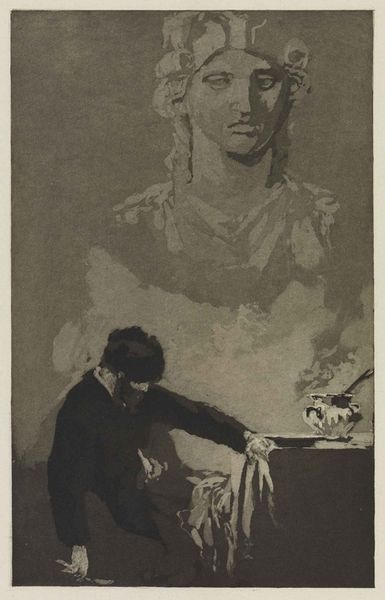
Titel: Titelblatt mit träumendem Künstler
Künstler: Max Klinger
Standort: Karlsruhe
Institution: Staatliche Kunsthalle Karlsruhe
Schlagwörter: dunkel, gemälde, hand, kopf, mann, schatten, schlaf, umhang, weiß, aquarell, sitzen, braun, frau, grau, haar, hintergrund, hut, marmor, nase, schwarz, stuhl, tisch, vordergrund, zeichnung, blick, rot, tuch, beige, hochformat, malerei, alt, anzug, bart, betrunken, jacke, kappe, mütze, wand, arm, falten, gesicht, lang, schale, schüssel, teller, vollbart, bild, bildnis, hände, portrait, porträt, tischdecke, tischtuch, einsamkeit, figur, haare, decke, kontrast, lippen, locken, rosa, schulter, krug, skulptur, statue, vase, topf, schlafen, farben, grafik, monochrom, grisaille, könig, essen, frack, löffel, jugendstil, büste, seitenansicht, sitzt, maler, bett, gesenkt, laken, couch, monumental, griff, gefäß, nahrung, antike, krank, monochromie, traum, geschirr, druck, schwarz-weiß, künstler, beten, malen, pinsel, göttin, mahlzeit, tinte, verzweiflung, werkzeug, kehle, antik, müde, erscheinung, suppe, terrine, schaten, trinker, pokal, eimer, wandbild, kelle, küsntler, geist, schwatz, antikisiert, schwrz, betten, lebensmittel, schöpflöffel, speise, terrinne, seriendruck, suppenteller, suppenschüssel, suppenterrine, angedeutet, schöpfer, kesseö, +frau, tischdece, kommode hut, monochron, serviettte